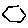
Label: hexagon